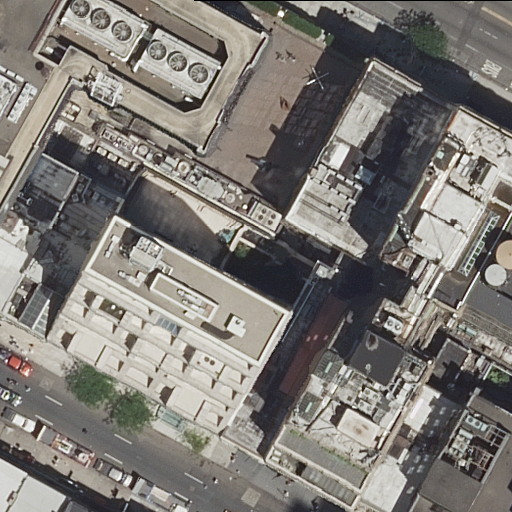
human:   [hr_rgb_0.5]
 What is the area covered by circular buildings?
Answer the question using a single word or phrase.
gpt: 0m2

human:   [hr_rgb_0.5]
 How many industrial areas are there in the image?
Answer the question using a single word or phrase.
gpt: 0

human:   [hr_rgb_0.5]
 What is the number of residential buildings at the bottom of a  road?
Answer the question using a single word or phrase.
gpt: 15

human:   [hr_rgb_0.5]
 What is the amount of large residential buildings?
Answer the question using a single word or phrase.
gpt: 4

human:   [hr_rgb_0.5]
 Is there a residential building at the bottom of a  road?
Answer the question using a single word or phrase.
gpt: yes

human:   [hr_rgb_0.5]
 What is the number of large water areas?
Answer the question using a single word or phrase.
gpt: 0

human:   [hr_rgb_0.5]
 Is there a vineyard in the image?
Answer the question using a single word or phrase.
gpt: no

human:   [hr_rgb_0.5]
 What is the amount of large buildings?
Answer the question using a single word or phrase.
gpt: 5

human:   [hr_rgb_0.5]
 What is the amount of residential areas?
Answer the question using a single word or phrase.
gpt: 0

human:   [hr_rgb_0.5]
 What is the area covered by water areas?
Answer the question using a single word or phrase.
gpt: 0m2

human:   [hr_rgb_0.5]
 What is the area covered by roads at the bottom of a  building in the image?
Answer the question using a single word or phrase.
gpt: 0m2

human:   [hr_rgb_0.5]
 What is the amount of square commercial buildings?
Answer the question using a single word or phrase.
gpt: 0

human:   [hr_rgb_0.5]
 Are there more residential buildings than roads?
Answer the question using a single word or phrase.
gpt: yes

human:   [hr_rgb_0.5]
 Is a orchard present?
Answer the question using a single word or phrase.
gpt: no

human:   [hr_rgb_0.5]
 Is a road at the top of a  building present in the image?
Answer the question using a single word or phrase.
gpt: yes

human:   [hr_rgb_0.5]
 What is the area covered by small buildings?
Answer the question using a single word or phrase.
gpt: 118m2

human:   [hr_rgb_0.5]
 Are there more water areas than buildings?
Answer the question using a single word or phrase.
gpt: no

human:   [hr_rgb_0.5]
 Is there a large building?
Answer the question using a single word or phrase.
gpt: yes

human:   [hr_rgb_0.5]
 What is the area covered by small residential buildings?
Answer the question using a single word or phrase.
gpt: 118m2

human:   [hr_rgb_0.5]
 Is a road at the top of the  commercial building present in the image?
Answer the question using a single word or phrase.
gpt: yes

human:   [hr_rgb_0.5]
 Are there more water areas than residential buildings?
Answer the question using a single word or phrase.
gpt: no

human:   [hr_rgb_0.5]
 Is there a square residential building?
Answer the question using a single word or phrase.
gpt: no

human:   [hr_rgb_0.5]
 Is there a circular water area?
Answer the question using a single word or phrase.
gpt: no

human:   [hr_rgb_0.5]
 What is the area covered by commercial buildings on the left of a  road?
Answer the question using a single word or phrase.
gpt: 2365m2

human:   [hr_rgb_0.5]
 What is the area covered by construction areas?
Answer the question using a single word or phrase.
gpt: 0m2

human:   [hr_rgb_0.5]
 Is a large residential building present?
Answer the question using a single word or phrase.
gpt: yes

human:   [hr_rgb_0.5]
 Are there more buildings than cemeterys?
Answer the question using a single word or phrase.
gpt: yes

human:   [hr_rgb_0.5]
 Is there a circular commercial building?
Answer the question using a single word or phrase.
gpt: no

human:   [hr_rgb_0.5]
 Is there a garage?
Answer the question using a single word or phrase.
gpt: no

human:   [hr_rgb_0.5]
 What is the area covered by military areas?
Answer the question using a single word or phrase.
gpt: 0m2

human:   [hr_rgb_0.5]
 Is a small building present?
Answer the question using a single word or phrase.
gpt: yes

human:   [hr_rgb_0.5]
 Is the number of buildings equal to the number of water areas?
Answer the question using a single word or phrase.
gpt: no

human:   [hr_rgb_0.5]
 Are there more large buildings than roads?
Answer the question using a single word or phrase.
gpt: yes

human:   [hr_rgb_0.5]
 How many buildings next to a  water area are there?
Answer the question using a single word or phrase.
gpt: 0

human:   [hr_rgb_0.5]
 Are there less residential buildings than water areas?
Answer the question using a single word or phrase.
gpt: no

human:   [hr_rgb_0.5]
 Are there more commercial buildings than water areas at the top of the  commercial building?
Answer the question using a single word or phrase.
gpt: yes